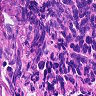
Metastatic tissue present: no